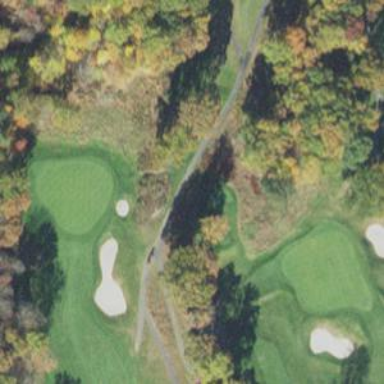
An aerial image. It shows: Golf tee.